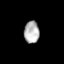
Tissue: skin
Cell type: Others
Senescence score: 0.6754
Nuclear area (px): 328
Mean DAPI intensity: 179.274